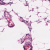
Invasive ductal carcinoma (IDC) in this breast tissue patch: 0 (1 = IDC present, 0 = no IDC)